高二 · 度量几何学
一蜘蛛沿东北方向爬行 $x \mathrm{~cm}$ 捕捉到一只小虫, 然后向右转 $105^{\circ}$, 爬行 $10 \mathrm{~cm}$ 捕捉到另一只小虫, 这时它向右转 $135^{0}$ 爬行回它的出发点, 那么 $x=$
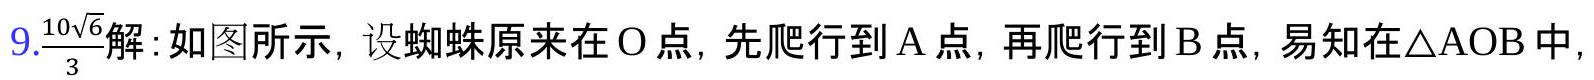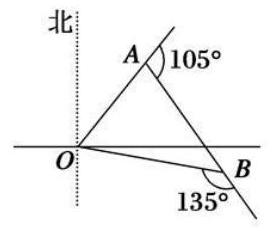
答案:

$\mathrm{AB}=10 \mathrm{~cm}, \angle \mathrm{OAB}=75^{\circ}, \angle \mathrm{ABO}=45^{\circ}$,

则 $\angle \mathrm{AOB}=60^{\circ}$.由正弦定理知 $: \mathrm{x}=\frac{A B \cdot \sin \angle A B O}{\sin \angle A O B}=\frac{10 \sin 45^{\circ}}{\sin 60^{\circ}}=\frac{10 \sqrt{6}}{3}(\mathrm{~cm})$.